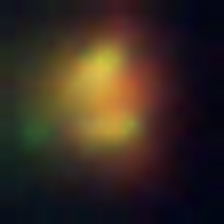
Taxon: NanoPlankton
Group: Other